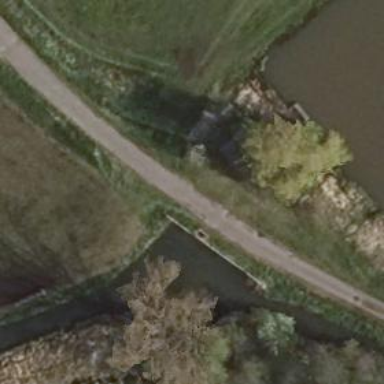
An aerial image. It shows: Pumping station located along waterway.